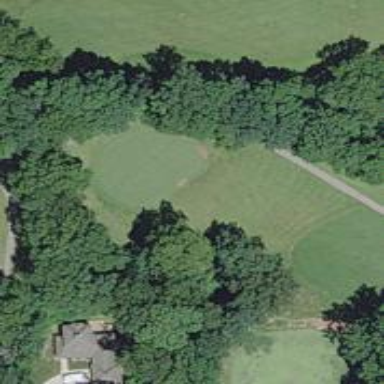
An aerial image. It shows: Golf hole.